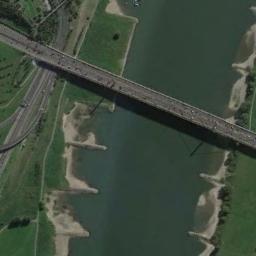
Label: bridge